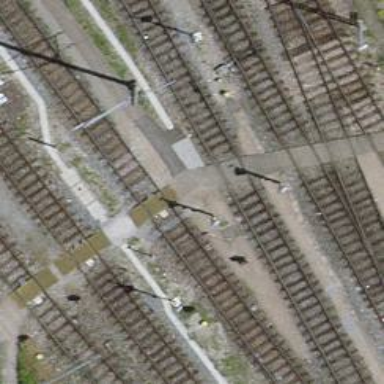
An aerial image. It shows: Crossing for the railway.